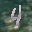
Label: 4